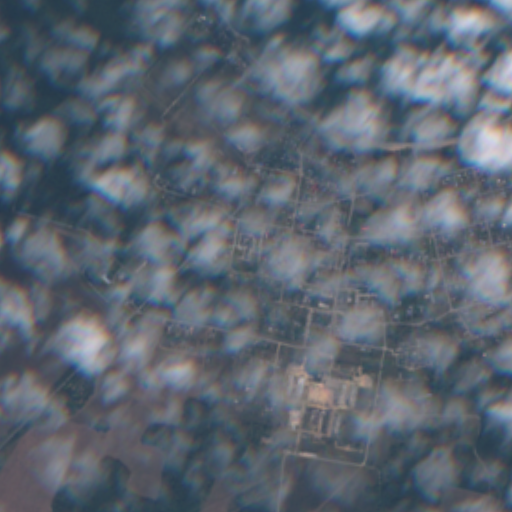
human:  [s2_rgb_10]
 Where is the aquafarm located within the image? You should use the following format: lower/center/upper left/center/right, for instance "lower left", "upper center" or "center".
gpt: The aquafarm is located in the upper left of the image.
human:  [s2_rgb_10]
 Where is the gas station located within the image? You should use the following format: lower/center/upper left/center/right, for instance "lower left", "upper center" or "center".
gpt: The gas station is located in the lower right of the image.
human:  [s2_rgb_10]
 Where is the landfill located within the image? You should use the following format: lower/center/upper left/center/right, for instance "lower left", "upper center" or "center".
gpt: The landfill is located in the center left of the image.
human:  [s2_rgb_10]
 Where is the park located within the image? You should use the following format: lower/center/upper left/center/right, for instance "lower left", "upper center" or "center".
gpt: The park is located in the center right of the image.
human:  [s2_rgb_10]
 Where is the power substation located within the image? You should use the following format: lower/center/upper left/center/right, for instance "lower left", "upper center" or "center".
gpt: The power substation is located in the lower right of the image.
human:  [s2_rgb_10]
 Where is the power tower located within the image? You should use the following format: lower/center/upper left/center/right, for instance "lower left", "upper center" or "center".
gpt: The power tower is located in the lower right of the image.
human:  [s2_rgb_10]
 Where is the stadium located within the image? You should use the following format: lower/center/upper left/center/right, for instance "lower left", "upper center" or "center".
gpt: The stadium is located in the center right of the image.
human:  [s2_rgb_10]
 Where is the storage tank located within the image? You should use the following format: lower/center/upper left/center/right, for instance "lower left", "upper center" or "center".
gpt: The storage tank is located in the lower right of the image.
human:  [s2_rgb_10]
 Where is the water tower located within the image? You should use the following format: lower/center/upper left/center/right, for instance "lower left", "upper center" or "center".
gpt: The water tower is located in the upper left of the image.
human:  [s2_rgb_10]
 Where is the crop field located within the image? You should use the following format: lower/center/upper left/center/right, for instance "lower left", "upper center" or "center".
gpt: There is no crop field in the image.